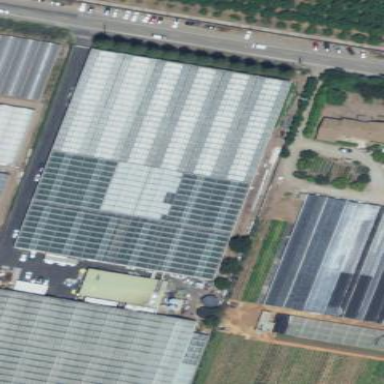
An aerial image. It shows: Greenhouse used for horticulture.